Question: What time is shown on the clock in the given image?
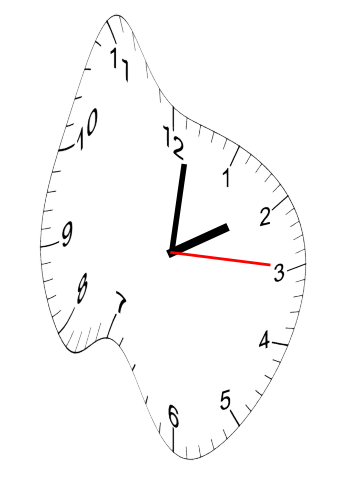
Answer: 02:01:15